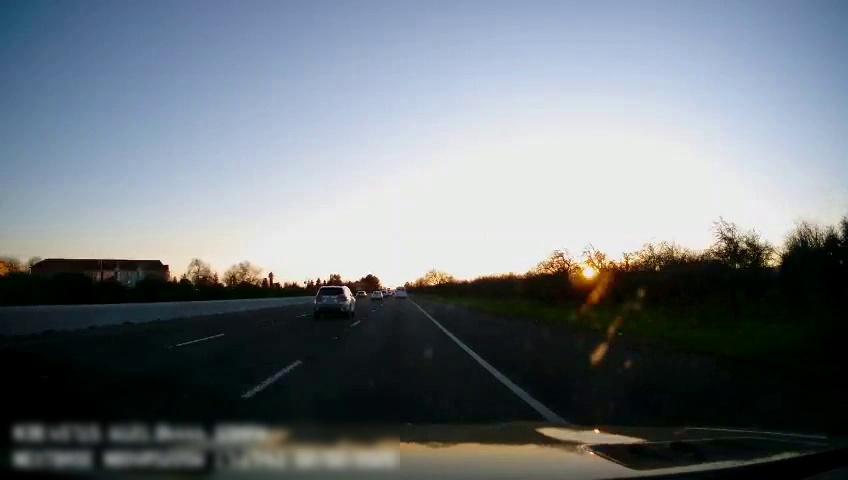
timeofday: Dusk/Dawn/Twilight
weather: Sunny
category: Drivable Space
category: Vehicles | Other LV
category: Vehicles | Car
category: Vehicles | SUV
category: Vehicles | Car
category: Lanes | Current Lane
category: Lanes | Alternate Lane
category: Lanes | Alternate Lane
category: Lanes | Alternate Lane